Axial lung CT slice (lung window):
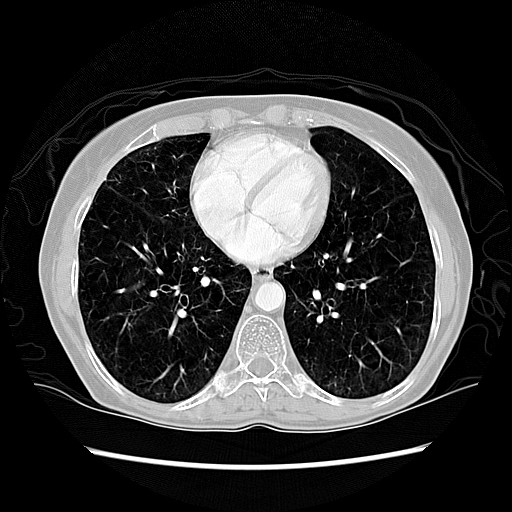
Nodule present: no